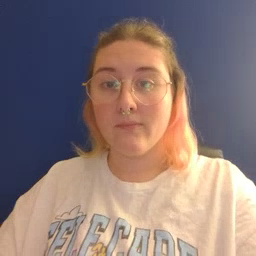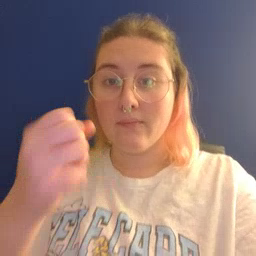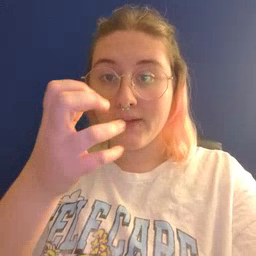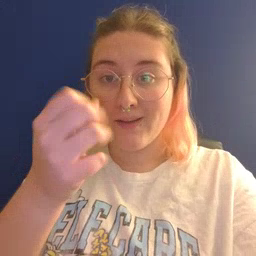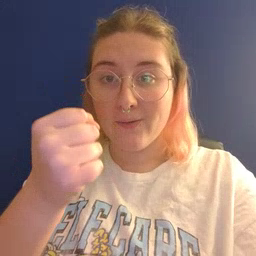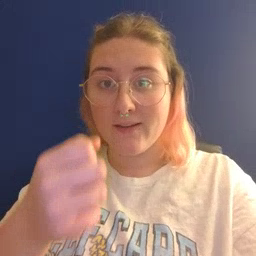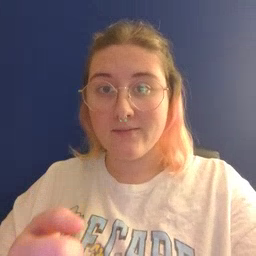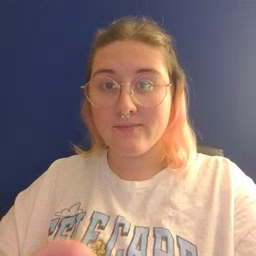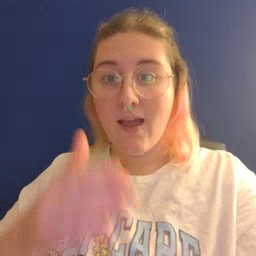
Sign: milk